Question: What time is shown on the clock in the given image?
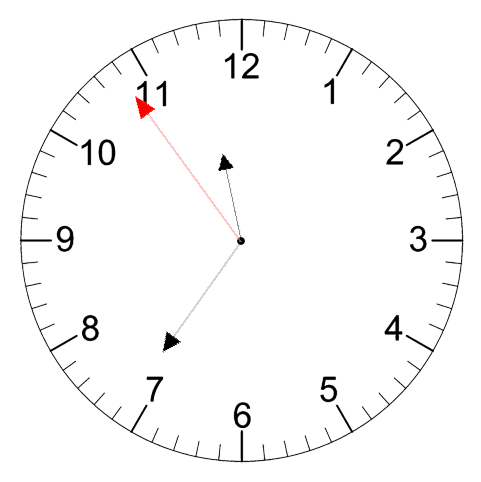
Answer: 11:35:54